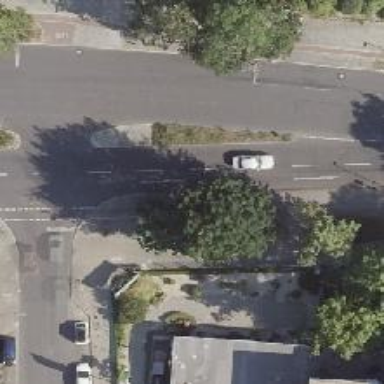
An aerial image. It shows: Sidewalk along the footway.